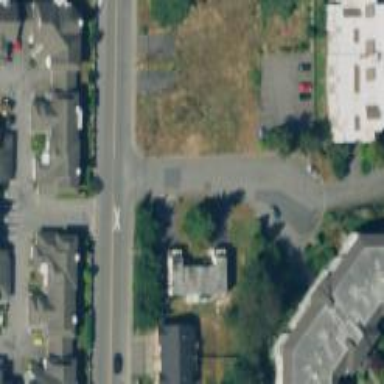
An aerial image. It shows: Residential road with asphalt surface and sidewalk on the left.